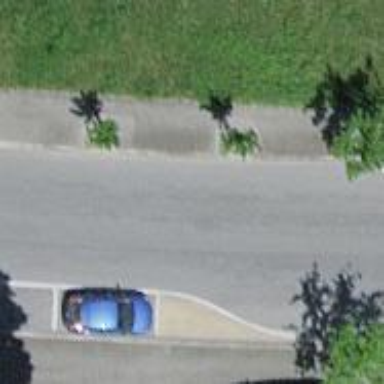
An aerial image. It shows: Broadleaved tree typically found along the streets.